Question: When does the iQOO 15 launch?
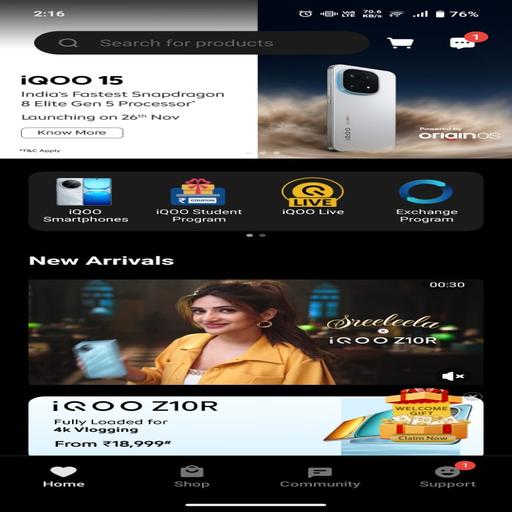
Answer: 24-11-2025 00:00